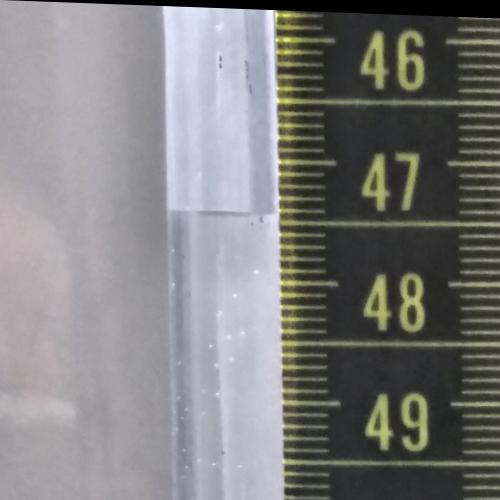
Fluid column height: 47.4 cm